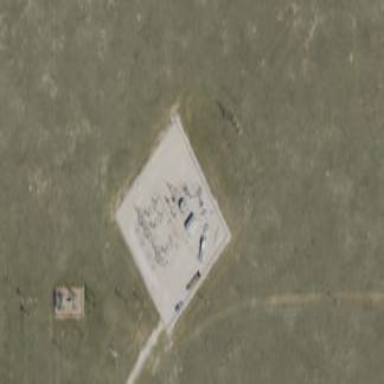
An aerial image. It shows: Outdoor power substation enclosed by fence.